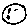
Label: moon